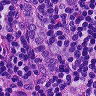
Metastatic tissue present: yes